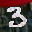
Label: 3